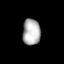
Tissue: lung
Cell type: Fibroblasts
Senescence score: 0.7214
Nuclear area (px): 453
Mean DAPI intensity: 179.494